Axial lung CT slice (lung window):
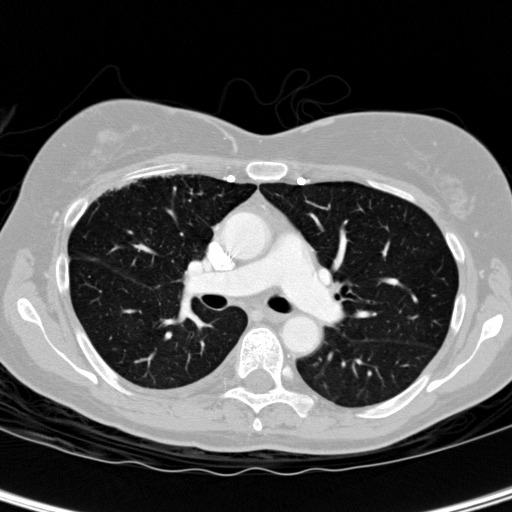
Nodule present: no